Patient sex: M
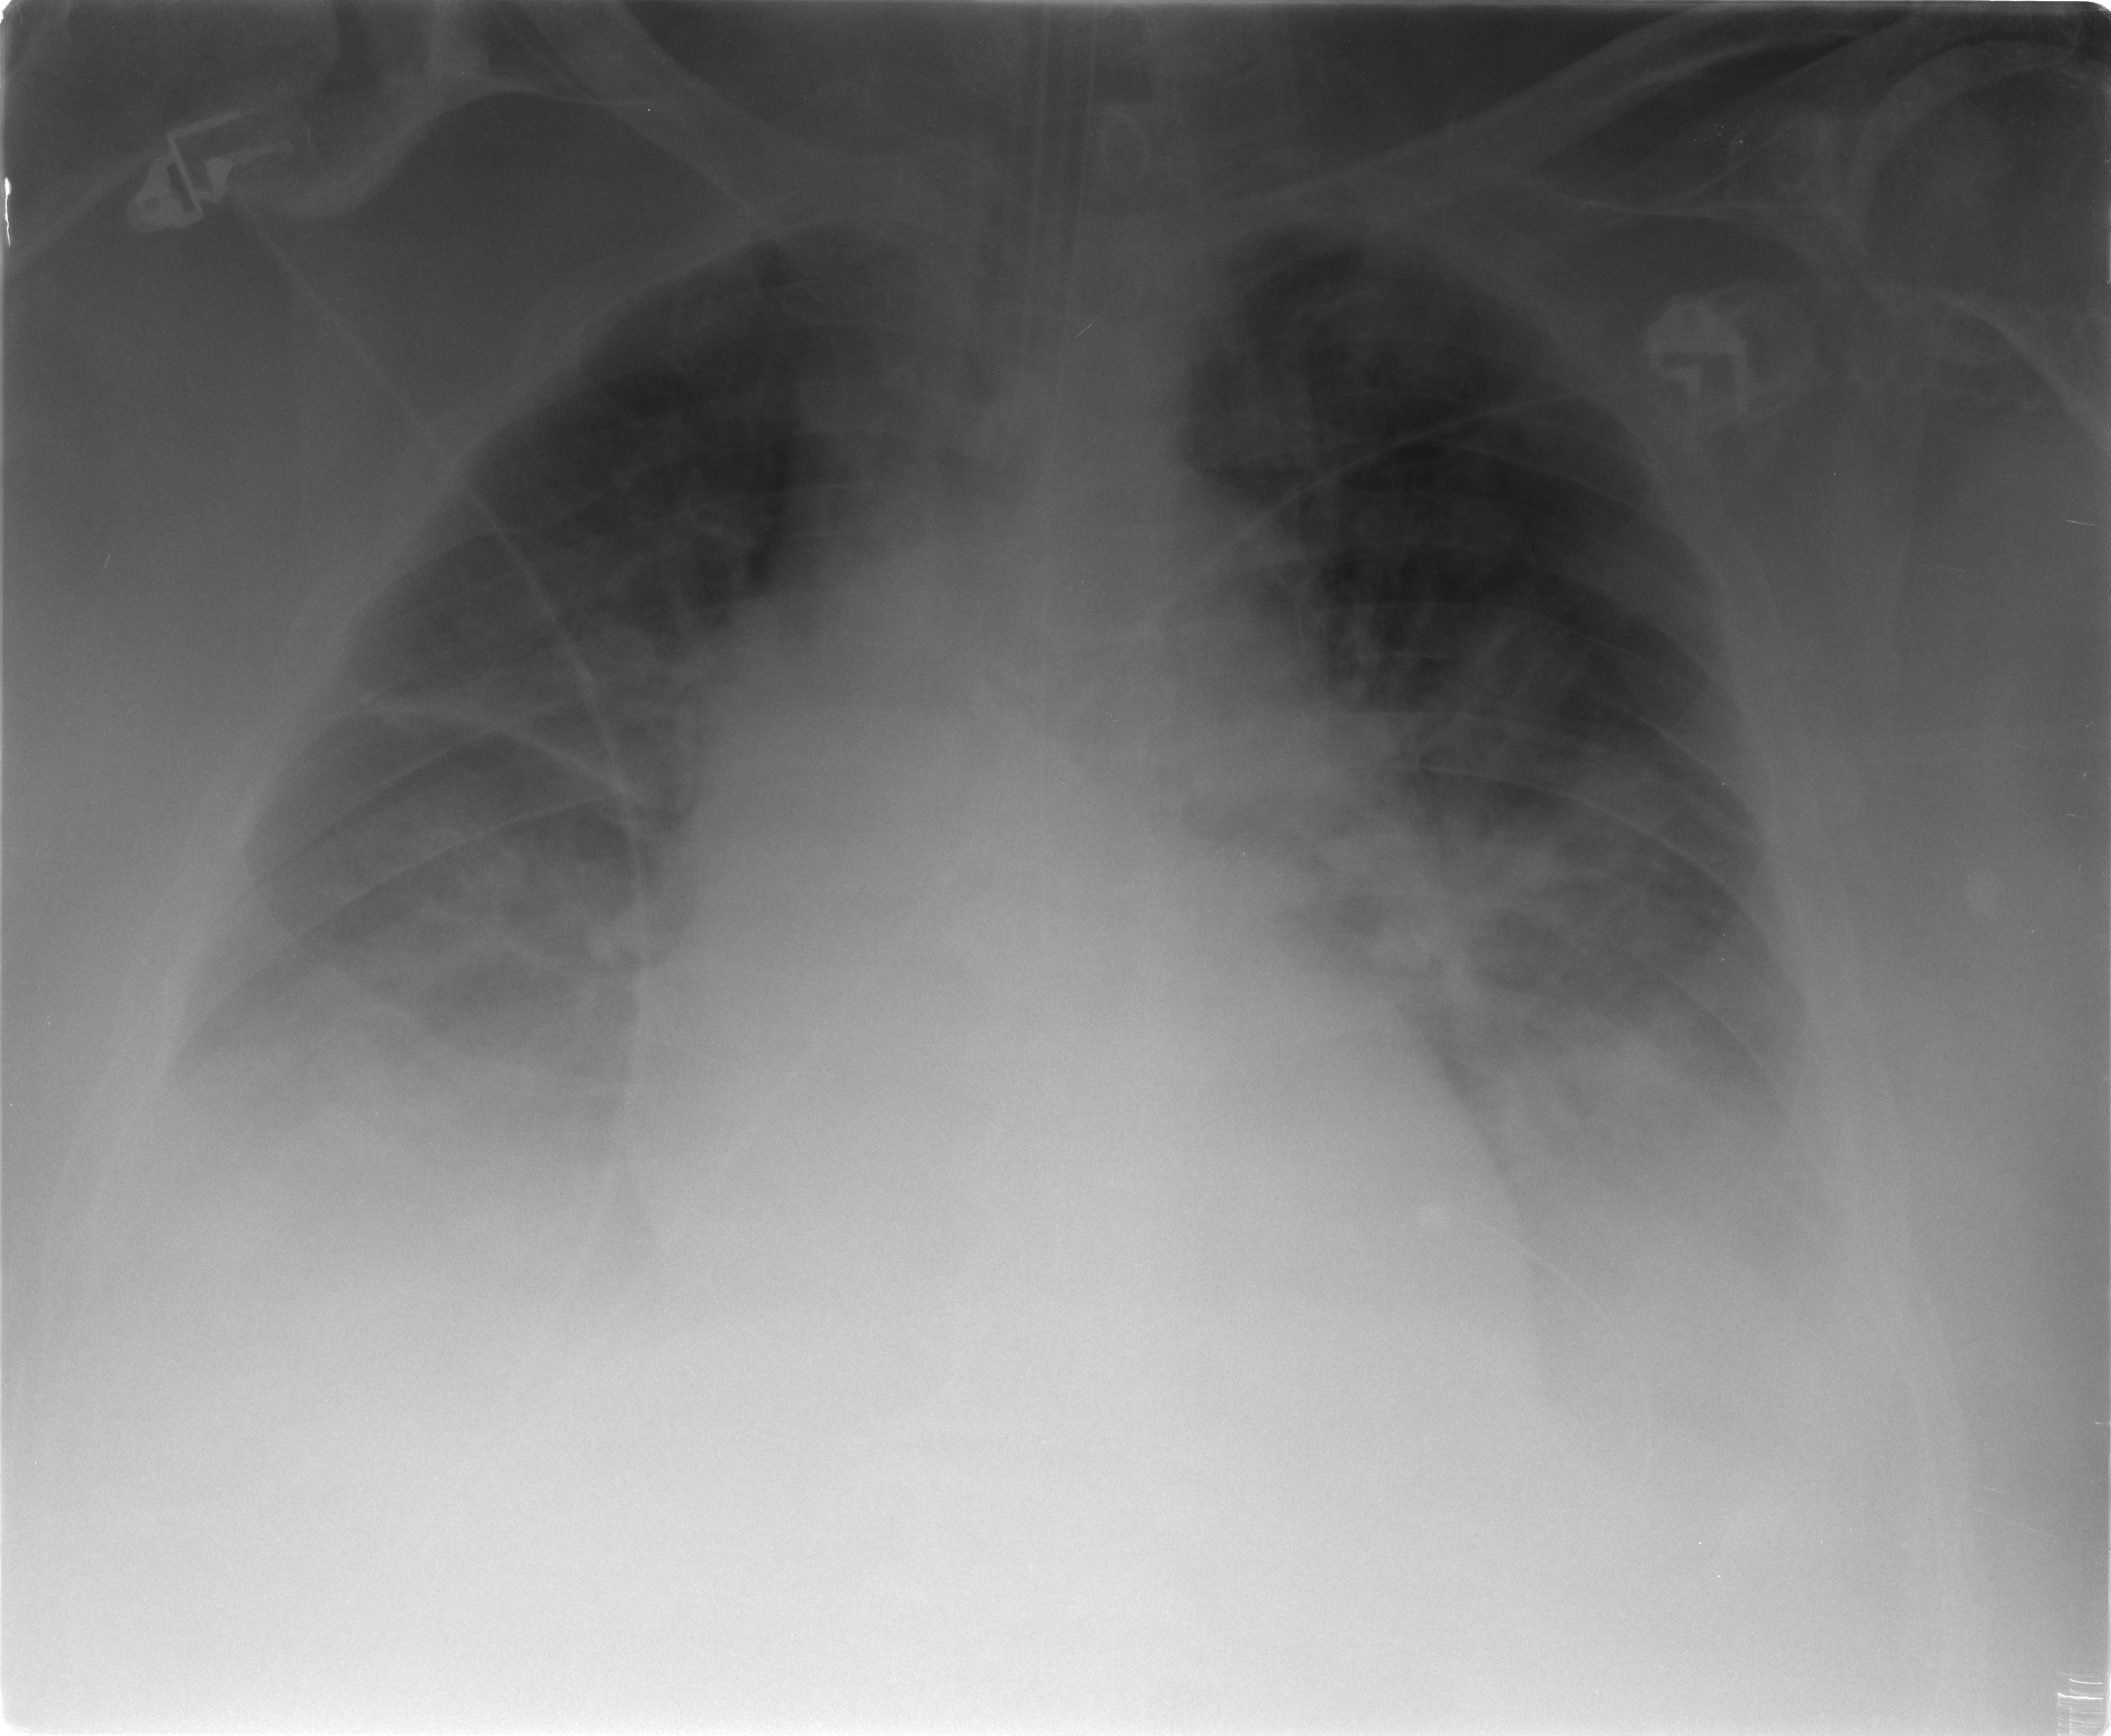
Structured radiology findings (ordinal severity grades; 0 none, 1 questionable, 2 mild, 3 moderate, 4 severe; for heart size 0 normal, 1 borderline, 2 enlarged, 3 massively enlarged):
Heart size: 2
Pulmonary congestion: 3
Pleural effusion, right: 2
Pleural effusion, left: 2
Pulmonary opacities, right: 2
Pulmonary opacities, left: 2
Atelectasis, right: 2
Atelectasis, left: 2